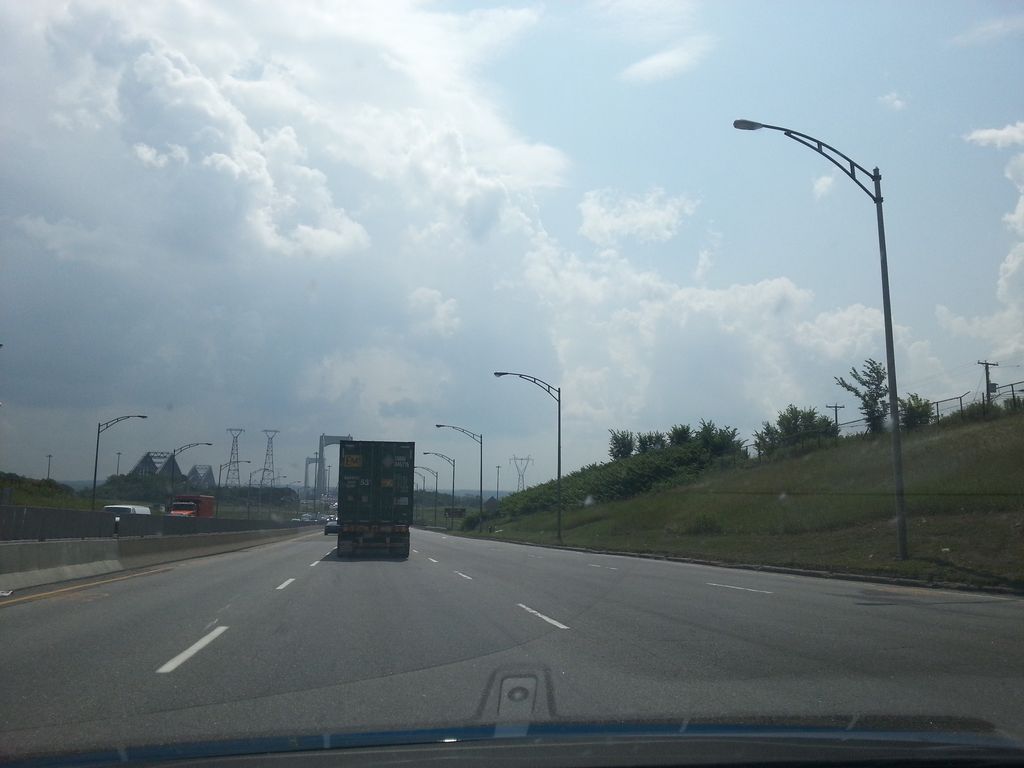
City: quebec_city